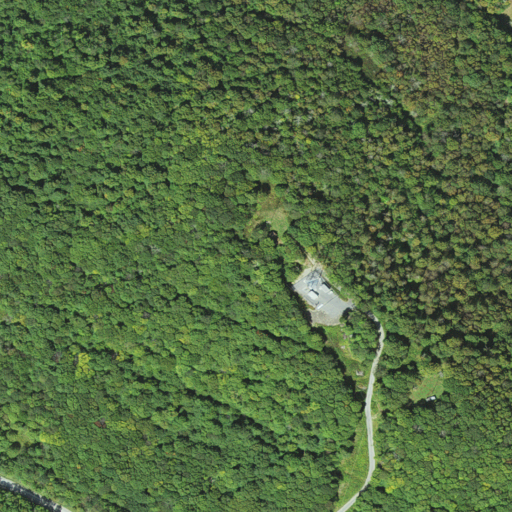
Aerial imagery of mountain in West Virginia named Little Beech Knob containing deciduous forest, grassland, mixed forest, medium intensity development, low intensity development, and open development